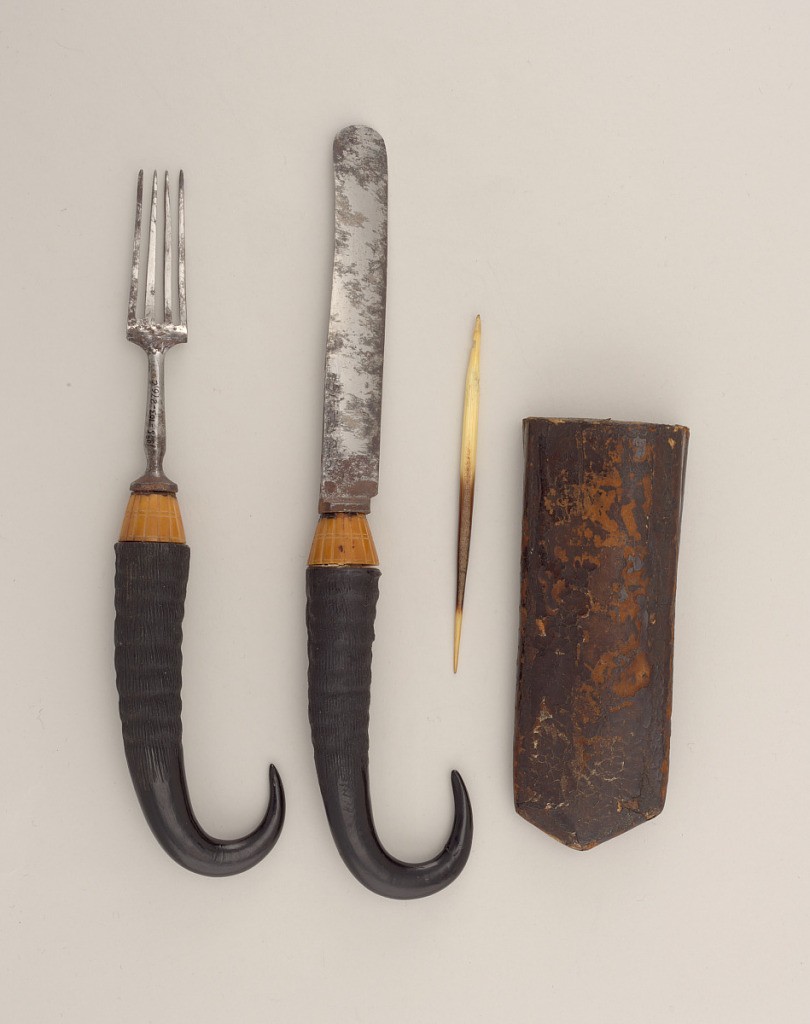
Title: knife
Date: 19th century
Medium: steel, ibex horn, horn
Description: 1985-103-276-a: Flat paper case for five implements covered with s...;     1985-103-276-b: Straight-sided blade with rounded ends, rounded bo...;     1985-103-276-c: Four tined fork, waisted shoulder, baluster-shaped...;     1985-103-276-d: Toothpick tapering towards both ends.50